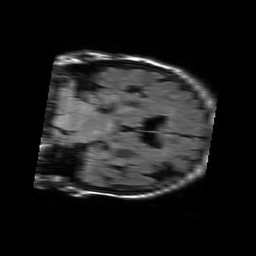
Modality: FLAIR
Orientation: coronal
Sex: female
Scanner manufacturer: philips
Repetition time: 11 s
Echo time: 0.125 s